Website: walmart
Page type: address-validator
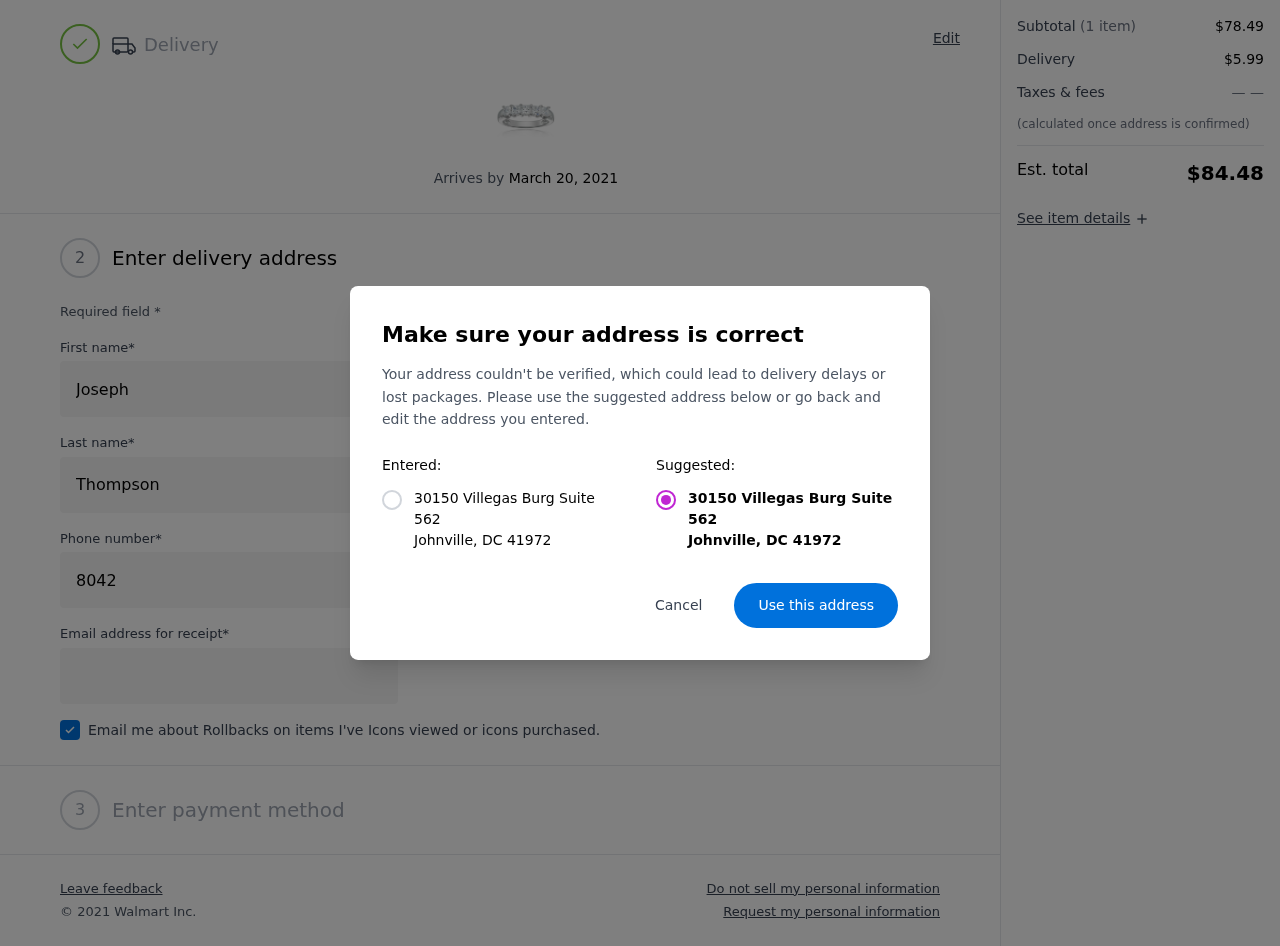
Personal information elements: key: PII_CITY
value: Johnville
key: PII_POSTCODE
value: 41972
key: PII_STATE_ABBR
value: DC
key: PII_STREET
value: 30150 Villegas Burg Suite 562
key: PII_FIRSTNAME
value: Joseph
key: PII_LASTNAME
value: Thompson
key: PII_PHONE
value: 8042857079
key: PII_EMAIL
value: joseph.thompson@hotmail.com
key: PII_GIFT_FIRSTNAME
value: John
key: PII_STATE
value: DC
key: PII_POSTCODE_FULL
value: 41972
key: PII_POSTCODE_NUMERIC
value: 41972
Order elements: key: ORDER_DELIVERY_DATE
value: March 20, 2021
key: ORDER_SUBTOTAL
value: $78.49
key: ORDER_SHIPPING_COST
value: $5.99
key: ORDER_TOTAL
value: $84.48